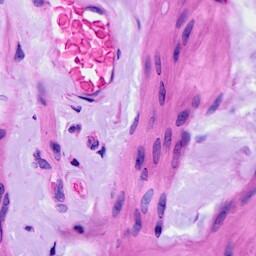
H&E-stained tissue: Ovarian